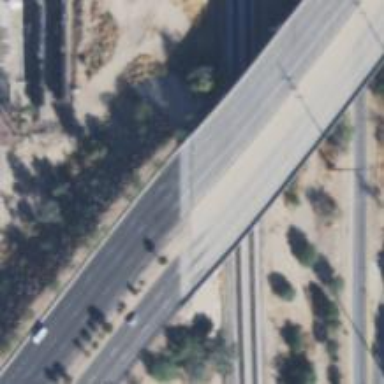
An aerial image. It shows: Bridge over trunk highway expressway.